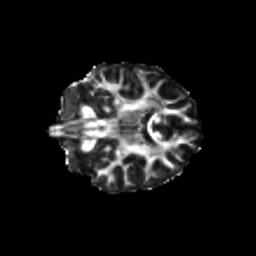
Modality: FA
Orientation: coronal
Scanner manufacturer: siemens
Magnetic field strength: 3 T
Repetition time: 9.2 s
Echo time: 0.084 s